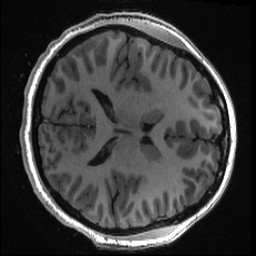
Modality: T1w
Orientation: axial
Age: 21
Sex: female